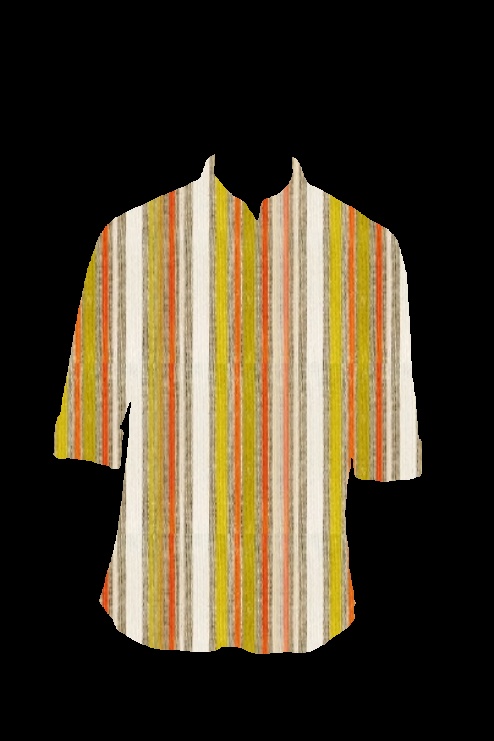
orange multi stripe tee